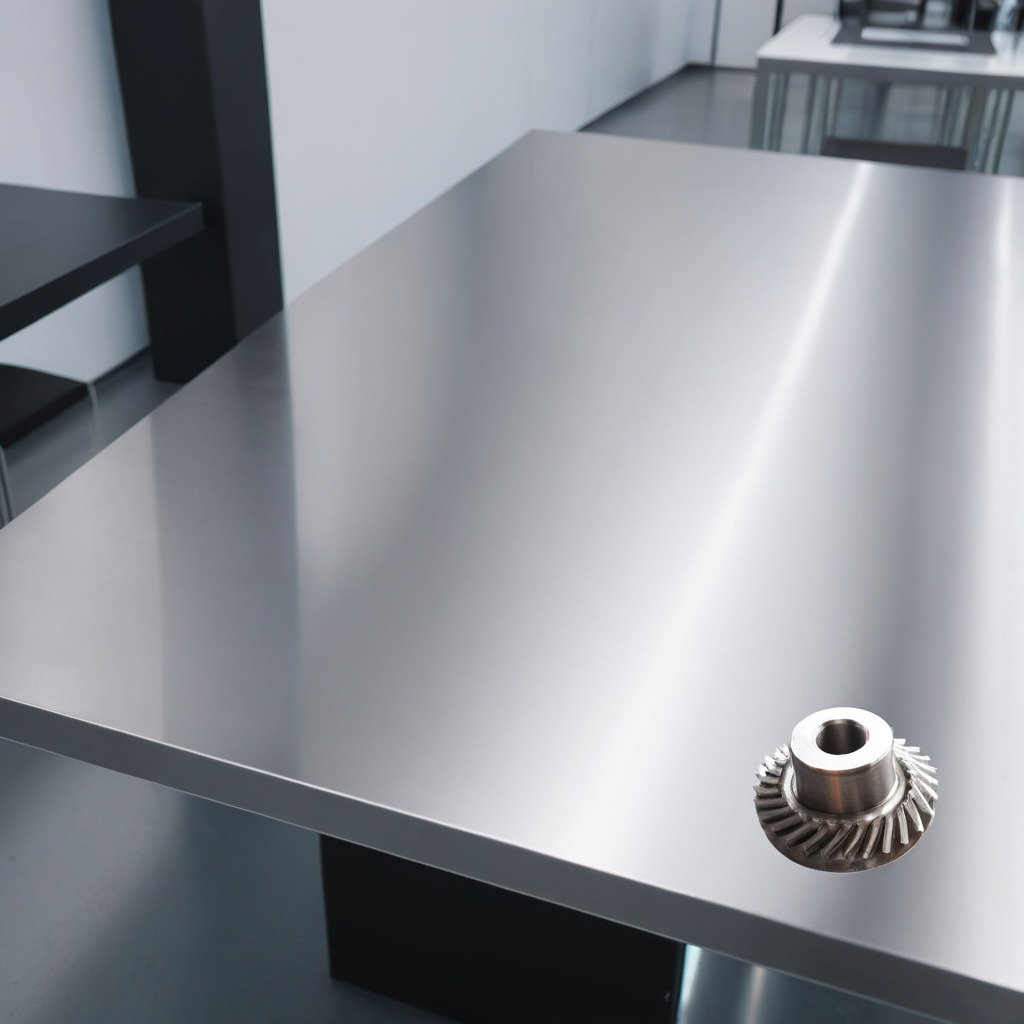
A gear with teeth is lying on a stainless steel table in a high-end prototyping lab.